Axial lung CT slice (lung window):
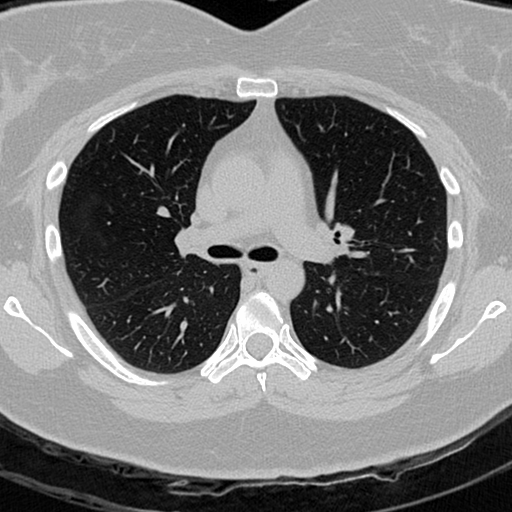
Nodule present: no